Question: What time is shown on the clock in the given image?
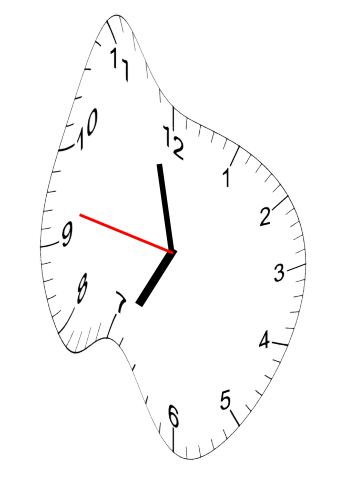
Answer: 06:57:47